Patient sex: M
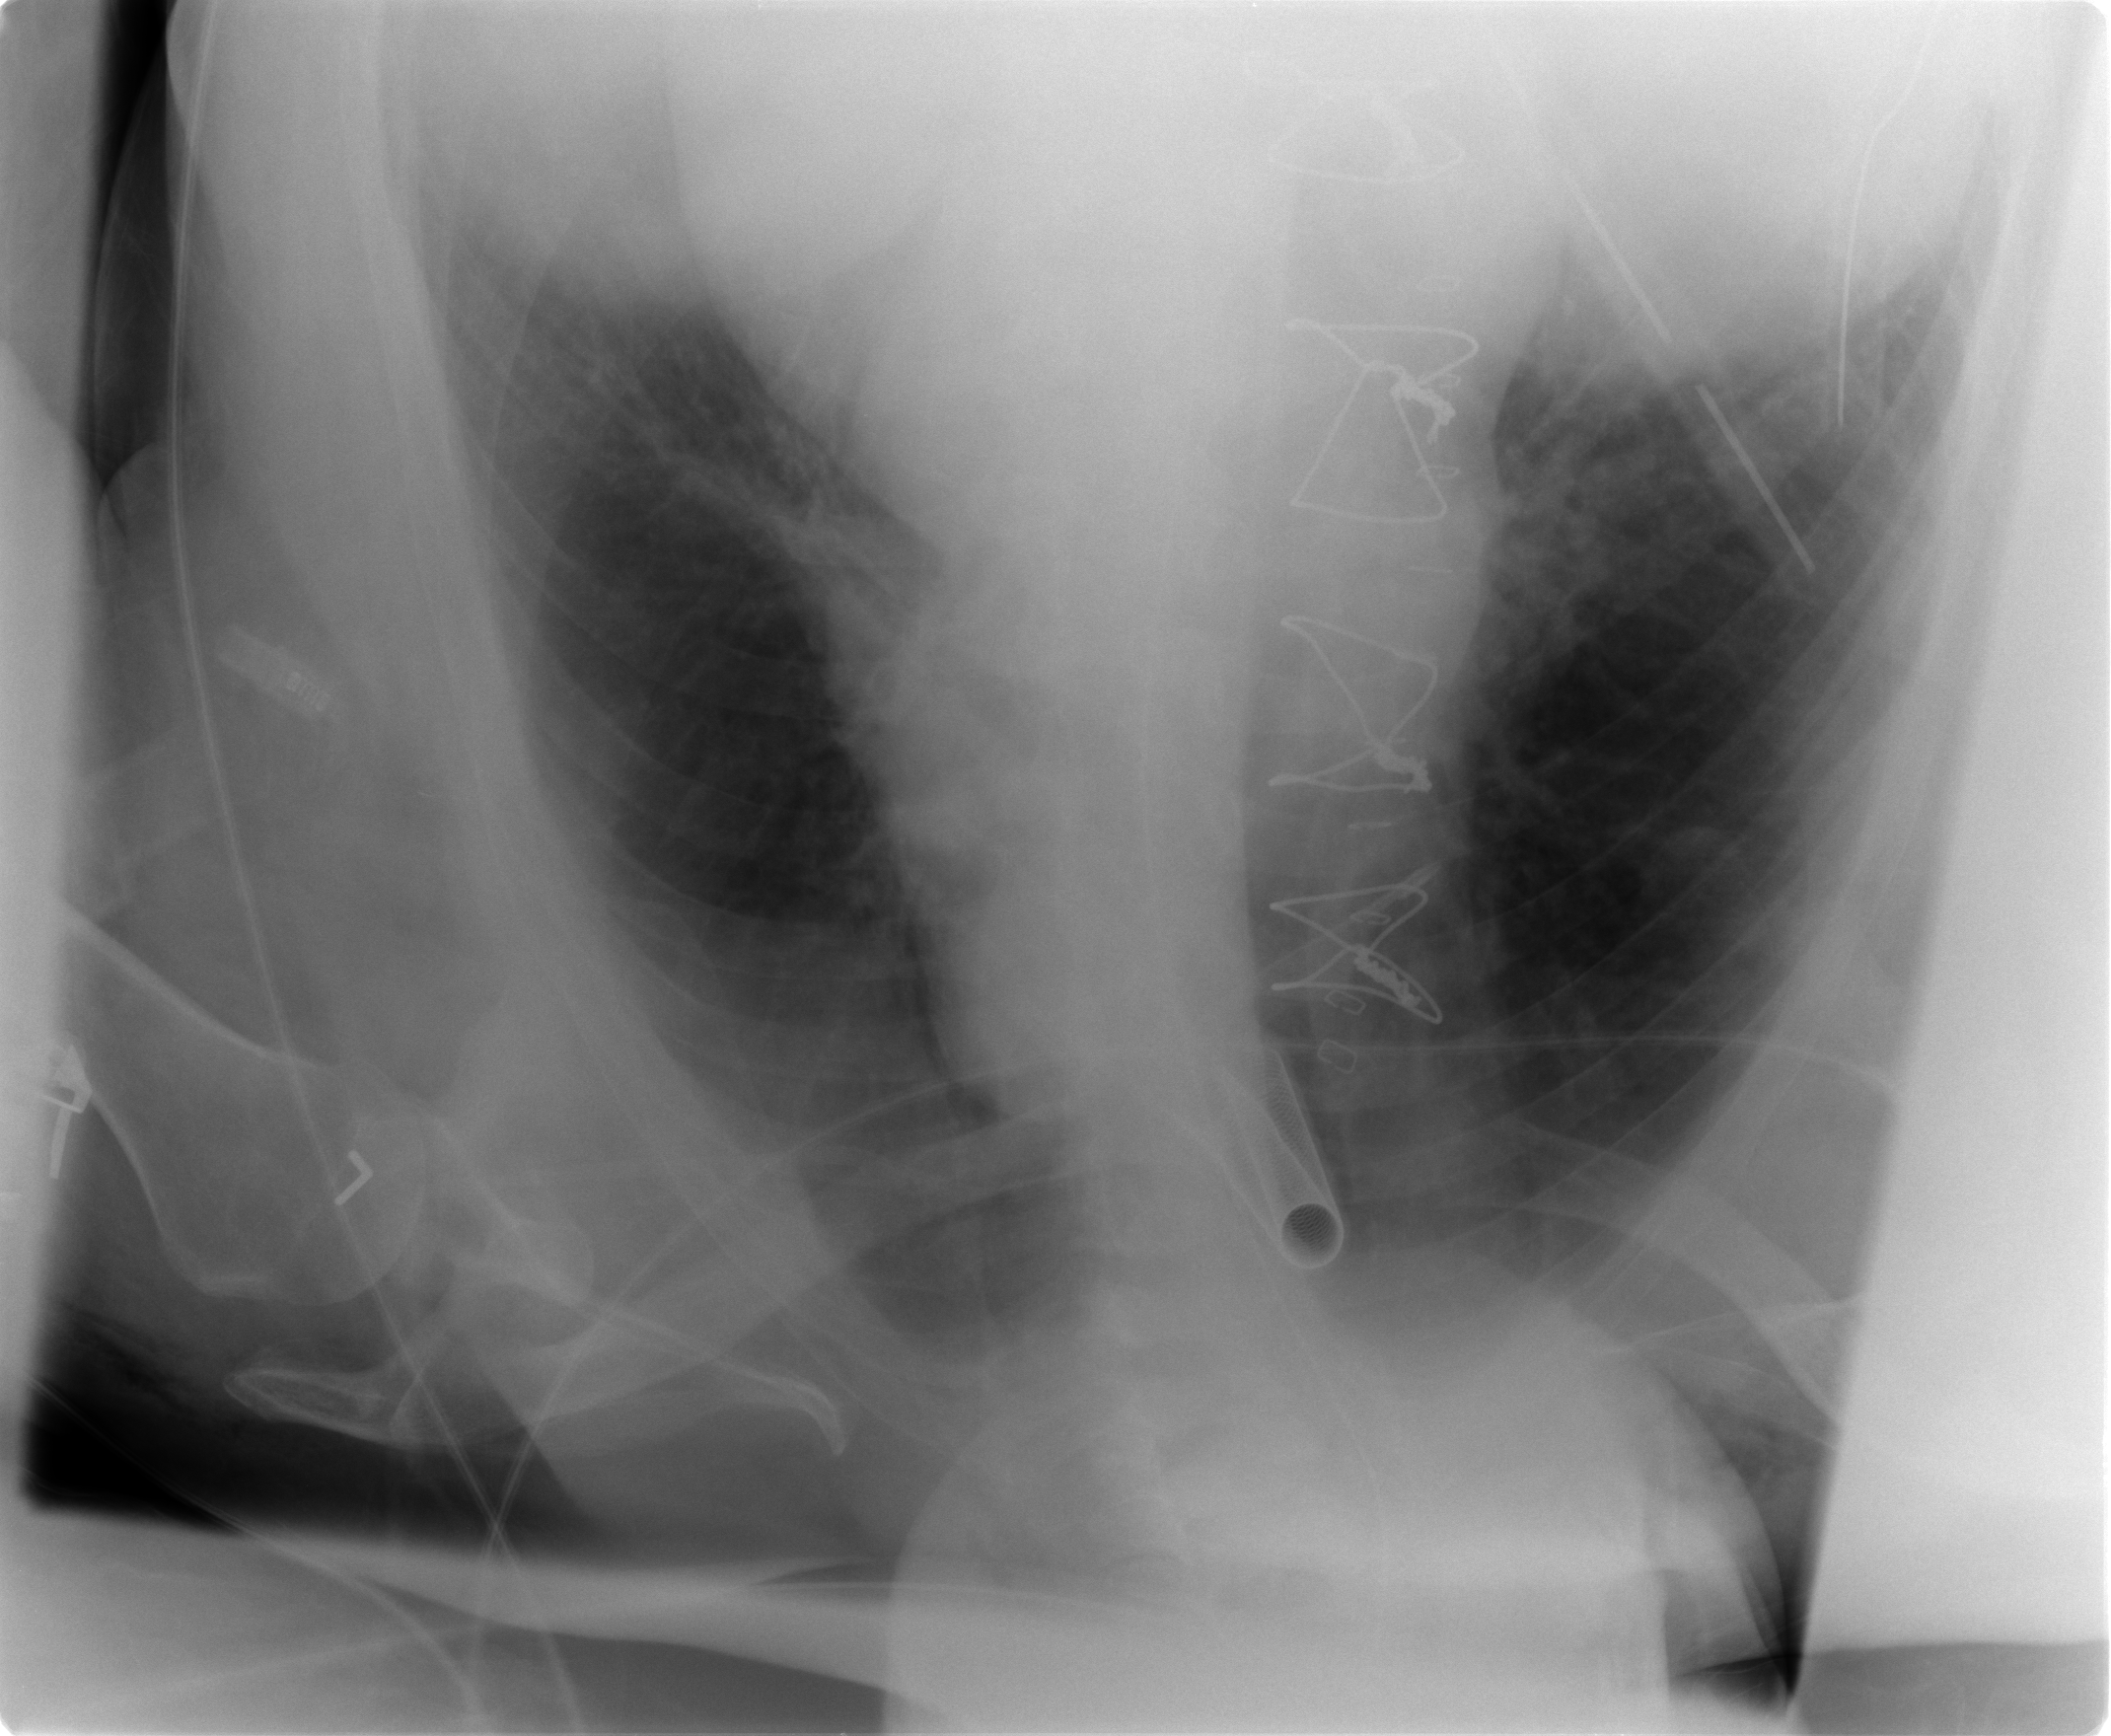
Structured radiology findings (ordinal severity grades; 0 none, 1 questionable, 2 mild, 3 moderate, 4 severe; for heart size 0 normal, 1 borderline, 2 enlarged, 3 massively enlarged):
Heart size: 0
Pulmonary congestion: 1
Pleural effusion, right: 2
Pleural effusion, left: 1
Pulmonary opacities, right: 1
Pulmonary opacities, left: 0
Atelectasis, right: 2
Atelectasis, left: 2